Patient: sex F, age 34
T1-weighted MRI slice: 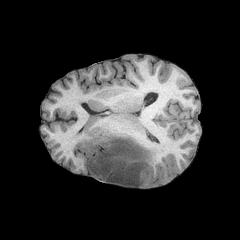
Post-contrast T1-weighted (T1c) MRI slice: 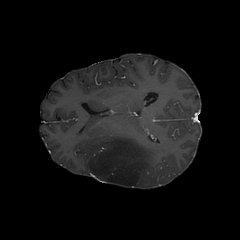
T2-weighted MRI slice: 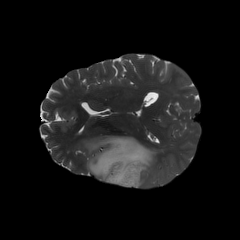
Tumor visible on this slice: yes
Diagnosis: Astrocytoma, IDH-mutant
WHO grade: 3